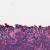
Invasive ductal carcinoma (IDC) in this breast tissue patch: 0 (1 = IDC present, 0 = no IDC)